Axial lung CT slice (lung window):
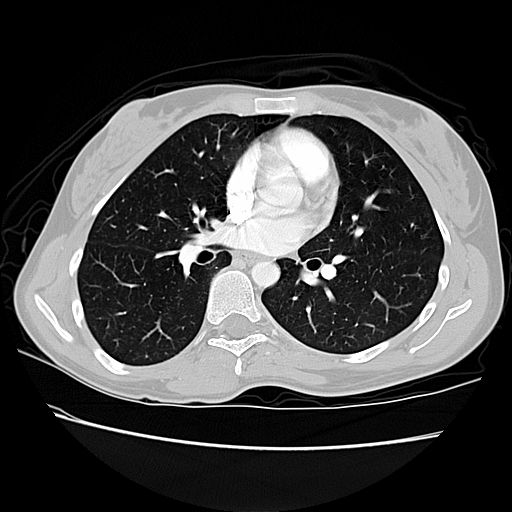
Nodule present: no